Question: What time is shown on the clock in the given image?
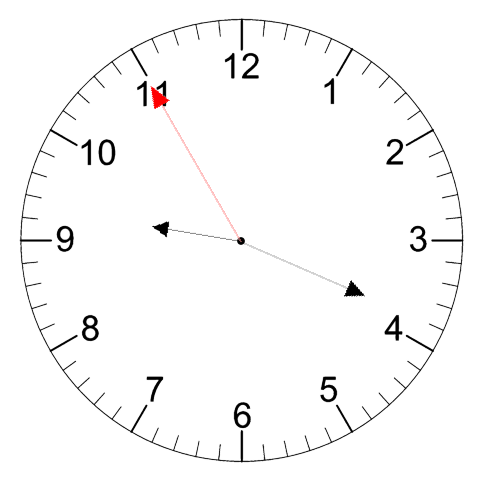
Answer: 09:18:55